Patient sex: F
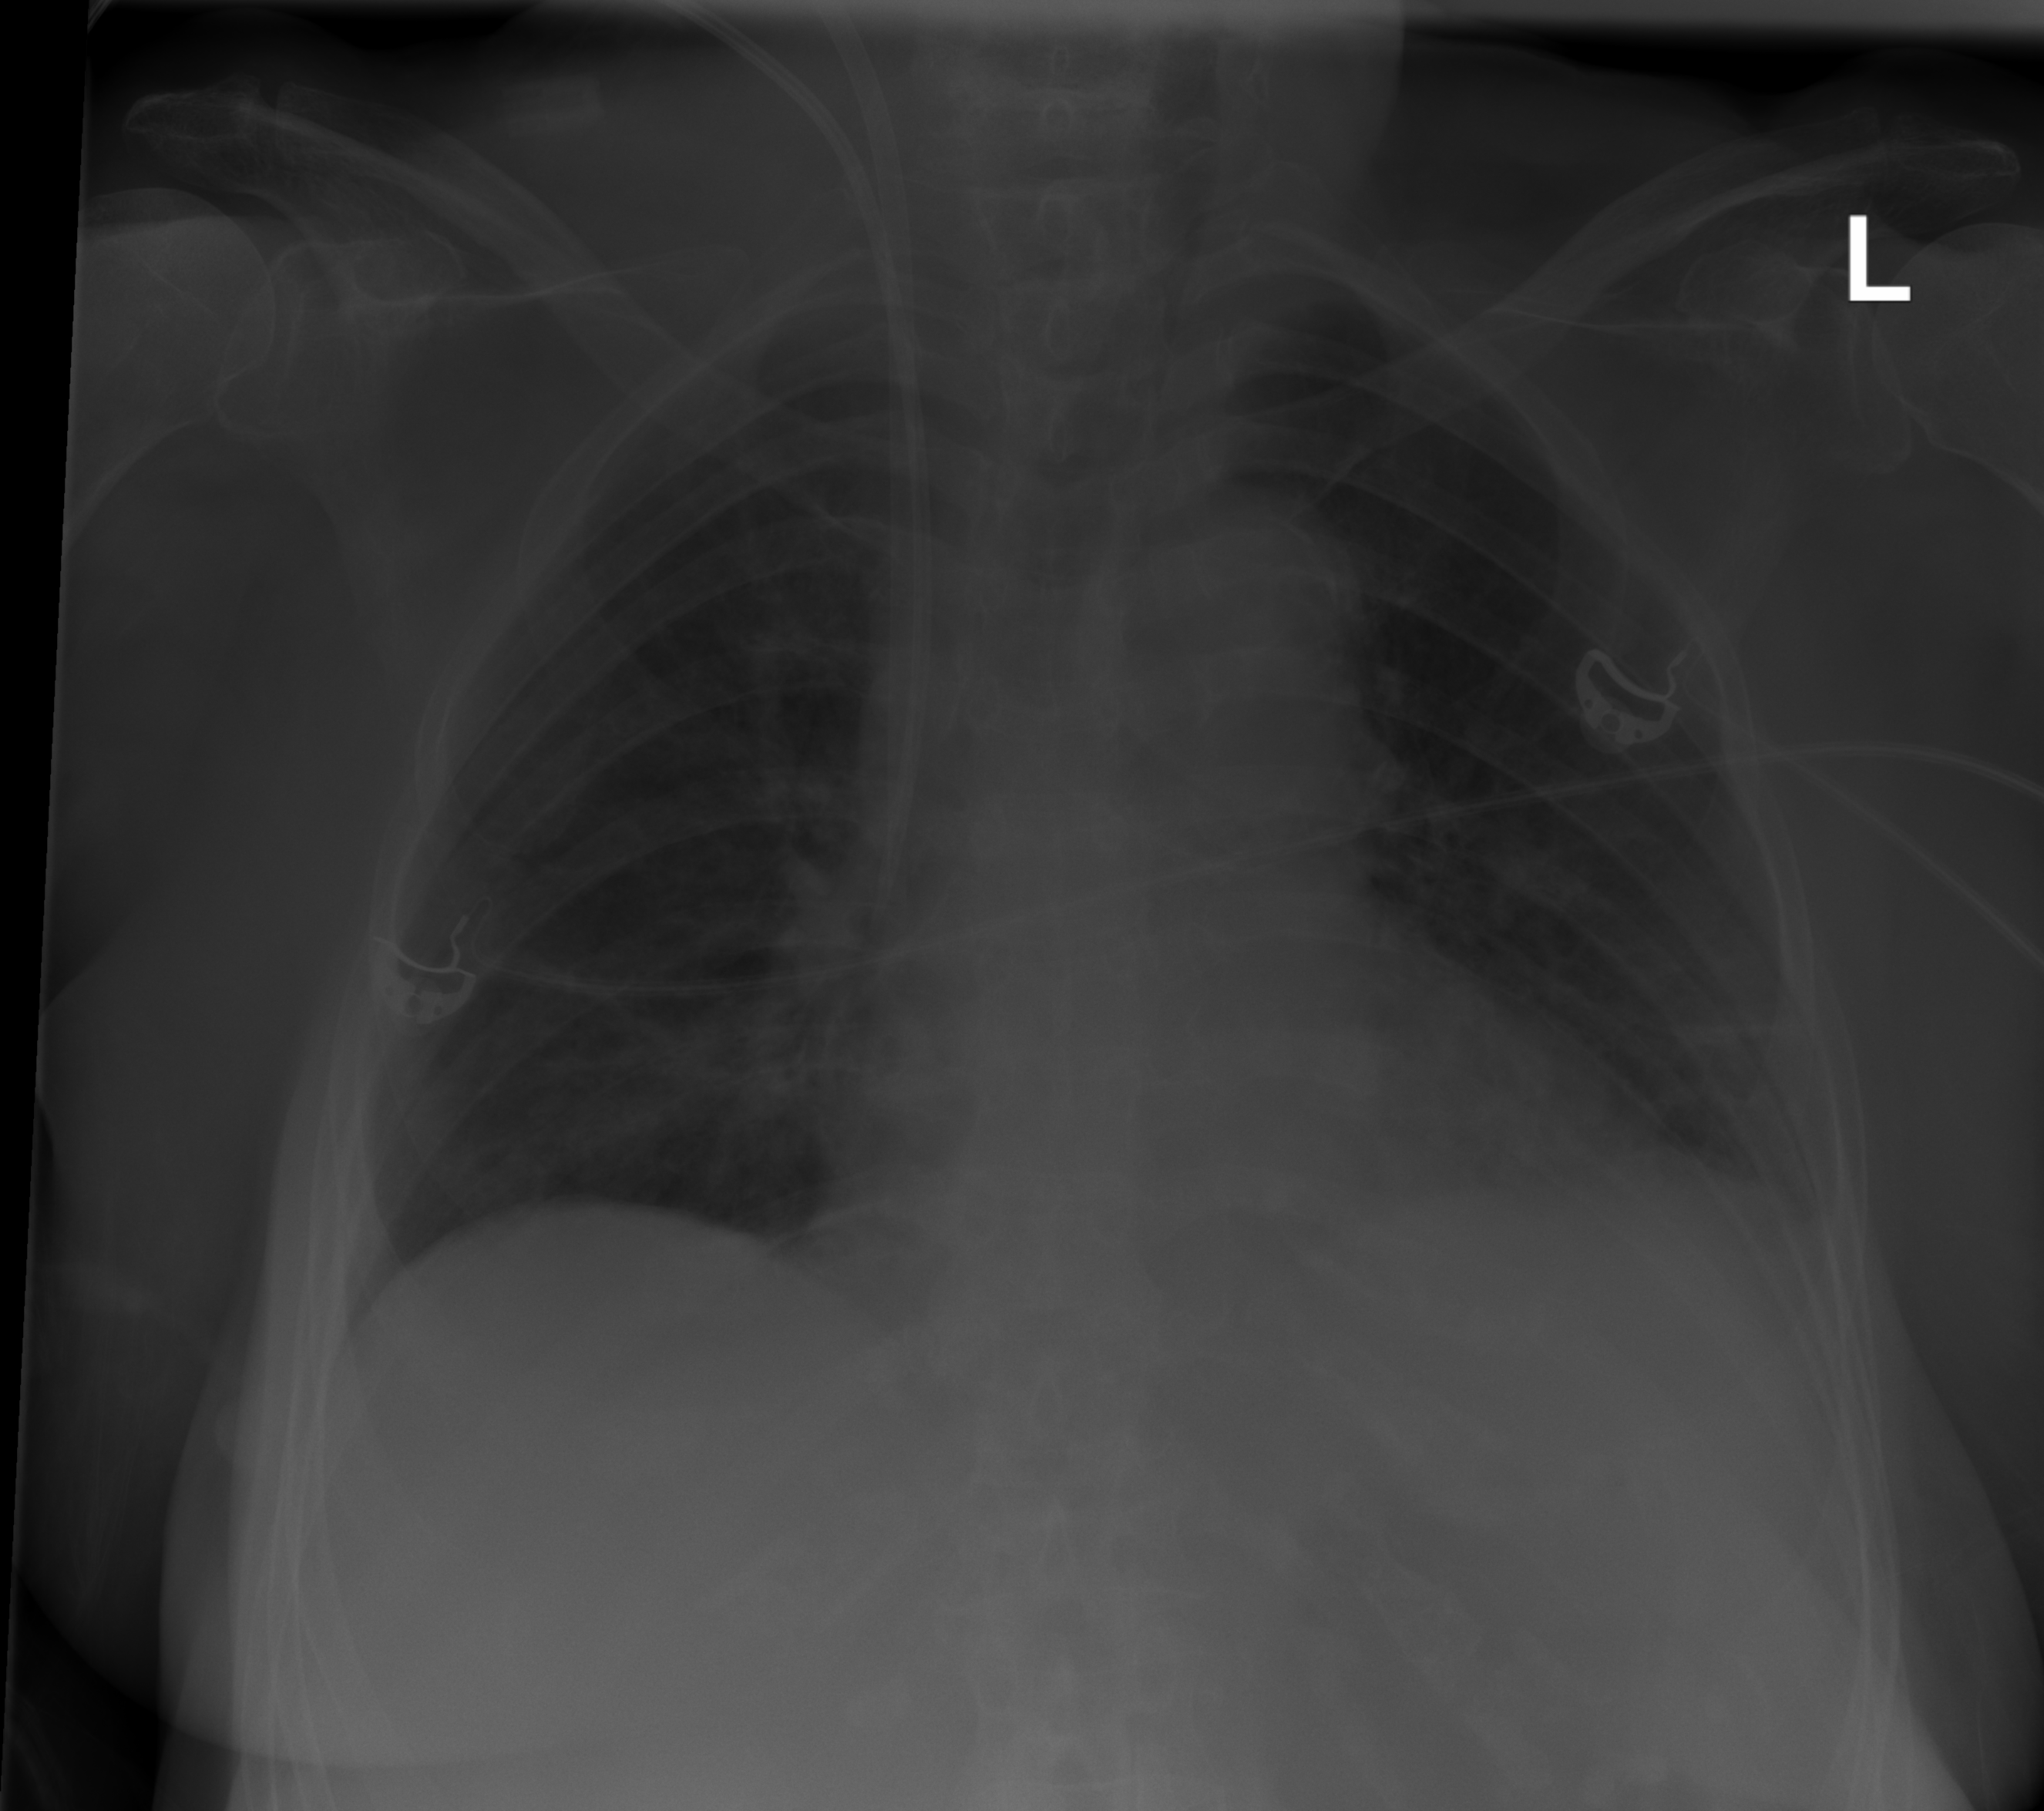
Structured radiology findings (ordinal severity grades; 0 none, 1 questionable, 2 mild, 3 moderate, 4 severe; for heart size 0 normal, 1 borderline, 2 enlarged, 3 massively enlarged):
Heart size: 2
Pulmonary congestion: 0
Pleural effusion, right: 0
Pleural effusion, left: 1
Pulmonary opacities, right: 2
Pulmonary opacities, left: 0
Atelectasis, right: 0
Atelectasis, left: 2